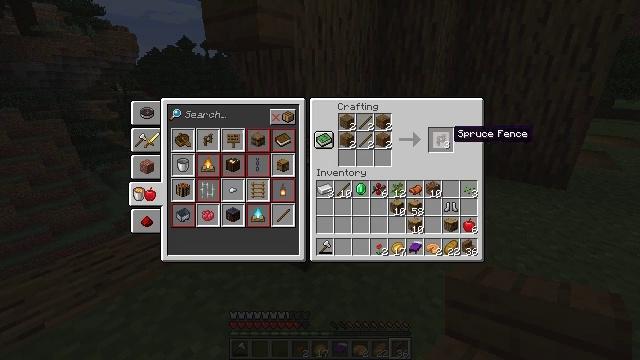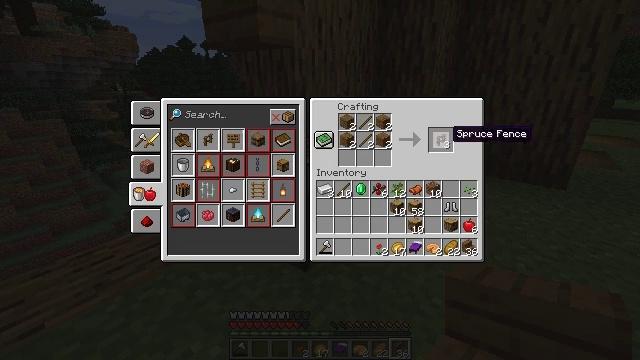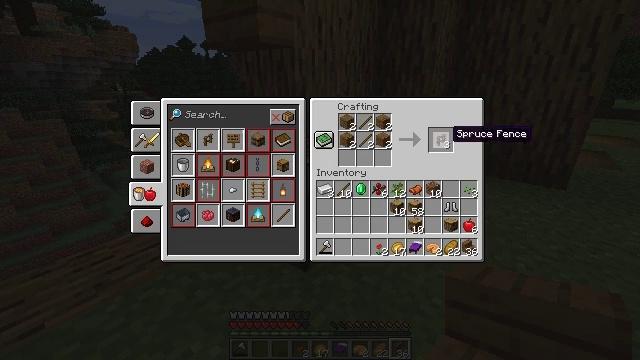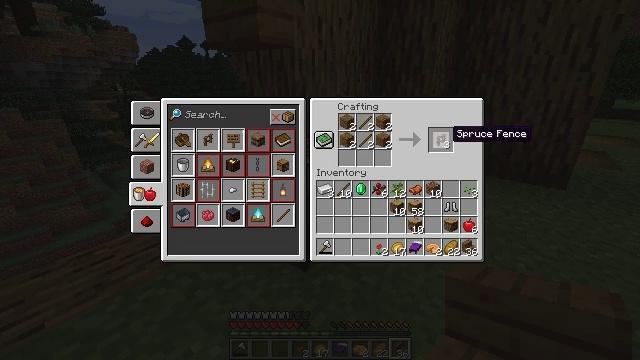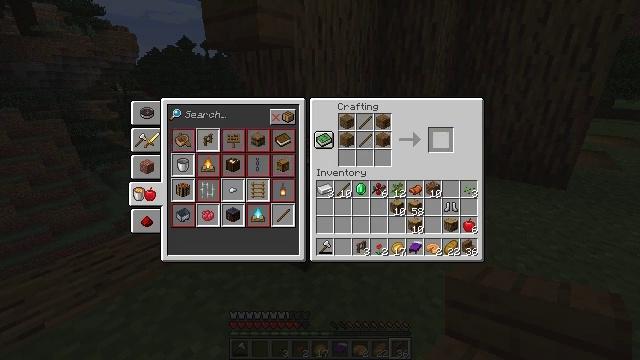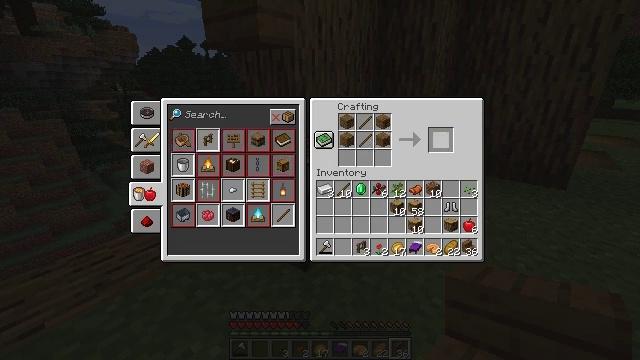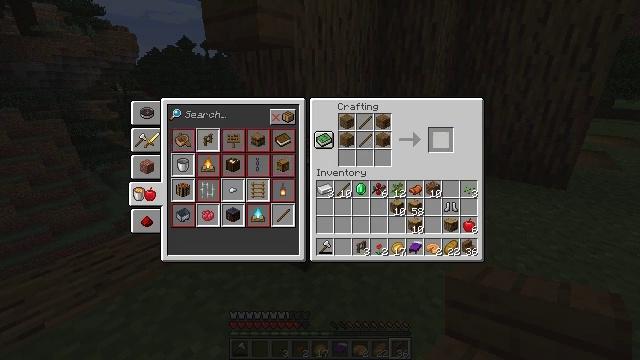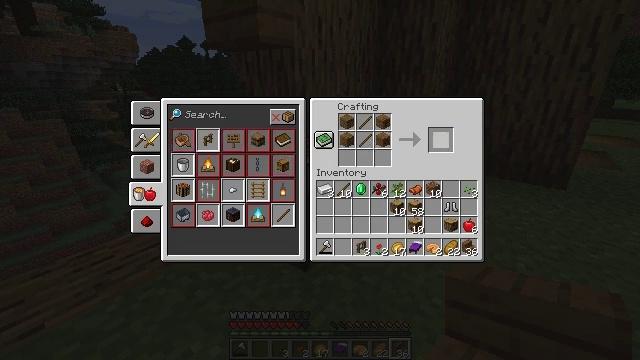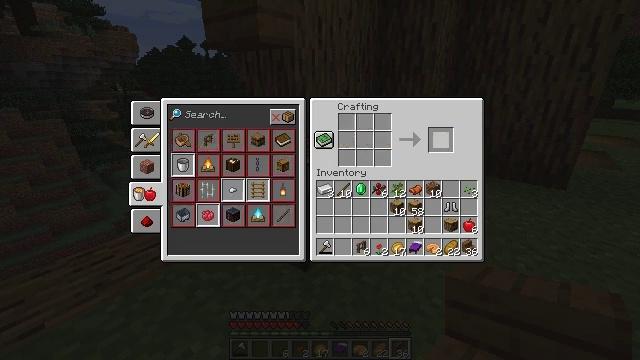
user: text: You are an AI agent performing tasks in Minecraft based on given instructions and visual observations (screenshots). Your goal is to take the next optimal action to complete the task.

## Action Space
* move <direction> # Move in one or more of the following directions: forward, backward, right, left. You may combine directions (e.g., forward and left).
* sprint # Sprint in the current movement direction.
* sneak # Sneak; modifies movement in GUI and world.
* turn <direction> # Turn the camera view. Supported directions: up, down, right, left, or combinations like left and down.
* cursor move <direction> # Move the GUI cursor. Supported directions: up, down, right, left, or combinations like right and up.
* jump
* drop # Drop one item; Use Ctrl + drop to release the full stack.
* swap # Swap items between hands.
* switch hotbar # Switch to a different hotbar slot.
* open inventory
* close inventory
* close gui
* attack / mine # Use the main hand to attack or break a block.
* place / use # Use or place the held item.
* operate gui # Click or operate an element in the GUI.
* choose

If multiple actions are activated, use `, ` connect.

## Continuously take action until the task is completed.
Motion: motion action
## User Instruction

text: Put spruce planks and sticks in the crafting grid to get a spruce fence.
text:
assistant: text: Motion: sneak
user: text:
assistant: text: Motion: sneak
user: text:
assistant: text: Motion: sneak
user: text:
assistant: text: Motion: sneak, operate gui
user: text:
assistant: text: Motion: sneak, operate gui
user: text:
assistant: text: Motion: sneak, operate gui
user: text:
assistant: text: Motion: sneak
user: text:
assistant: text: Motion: sneak
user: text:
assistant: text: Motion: sneak